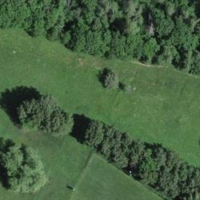
EUNIS habitat code: 41
Species observed at this site:
Garrulus glandarius